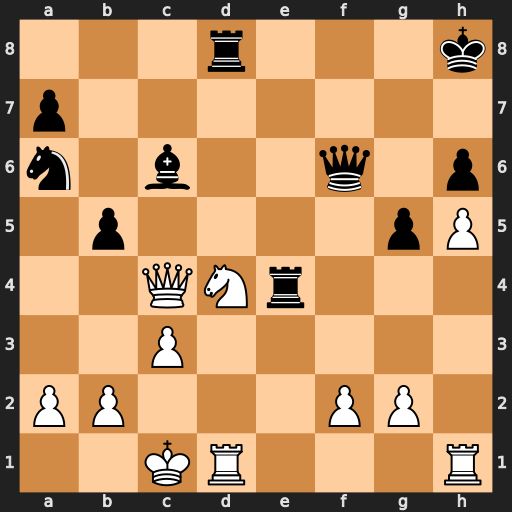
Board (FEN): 3r3k/p7/n1b2q1p/1p4pP/2QNr3/2P5/PP3PP1/2KR3R
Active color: w
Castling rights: -
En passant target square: -
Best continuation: Qxc6 Qxc6 Nxc6